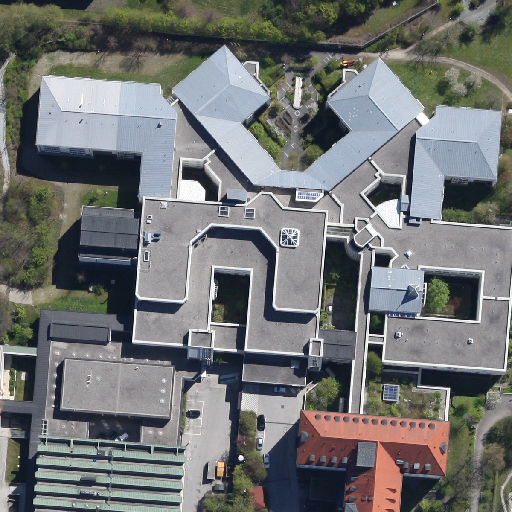
Referring expression: light-duty vehicle